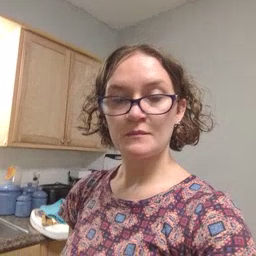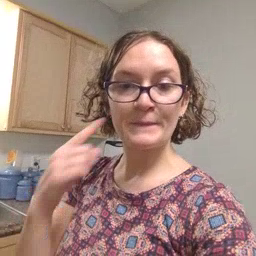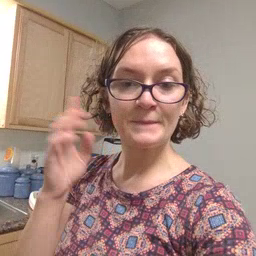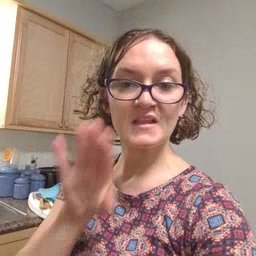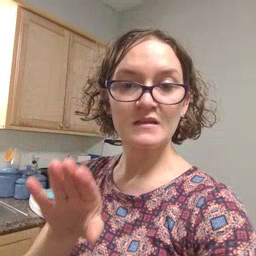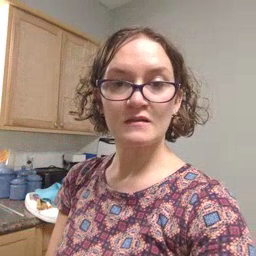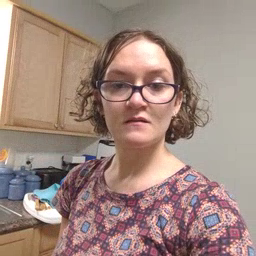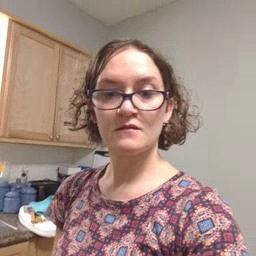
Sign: bee